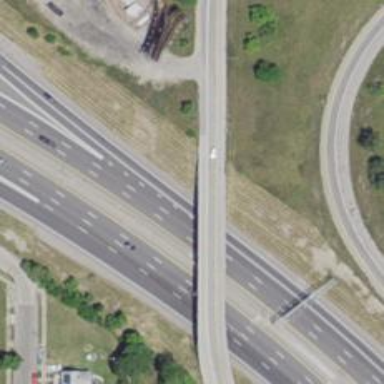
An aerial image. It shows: Asphalt motorway.